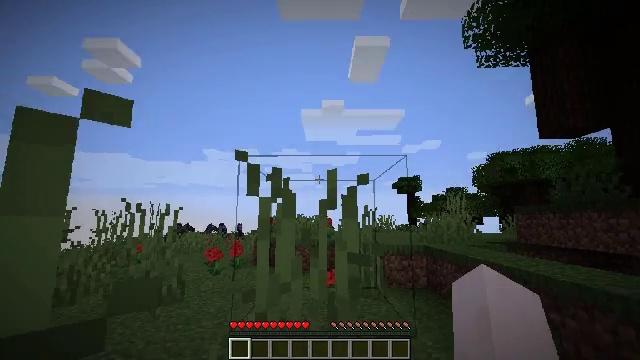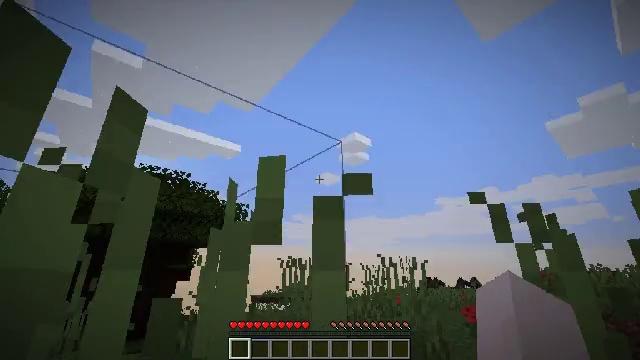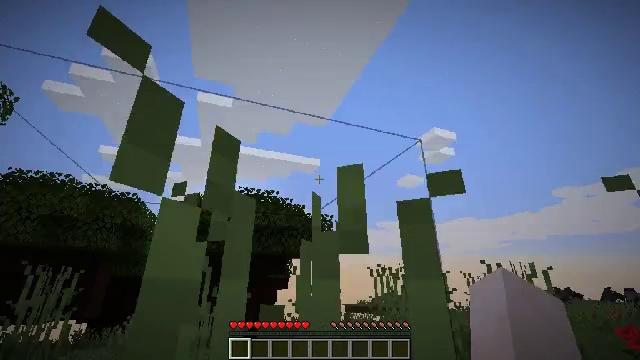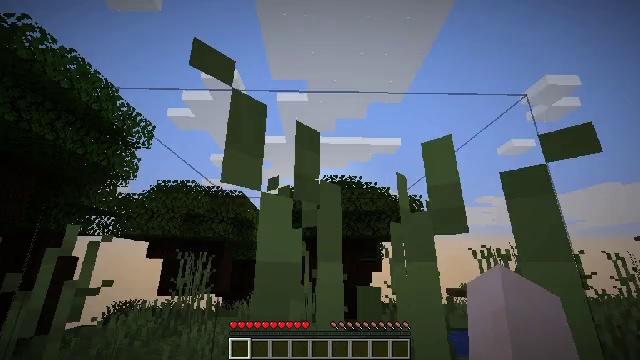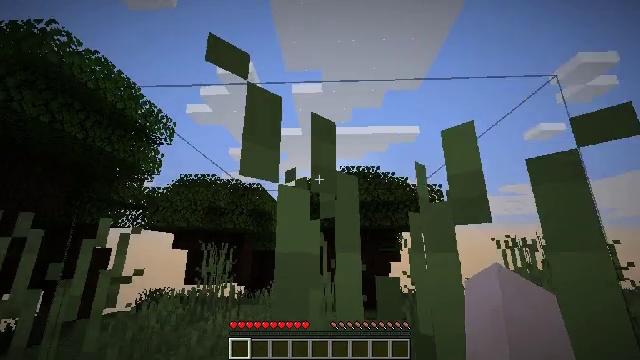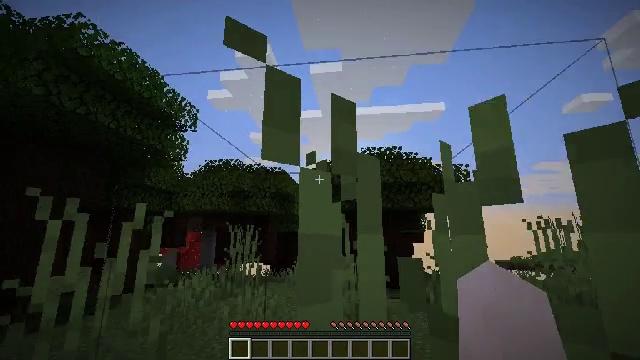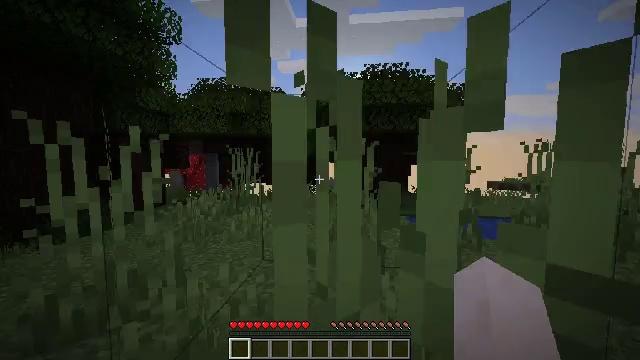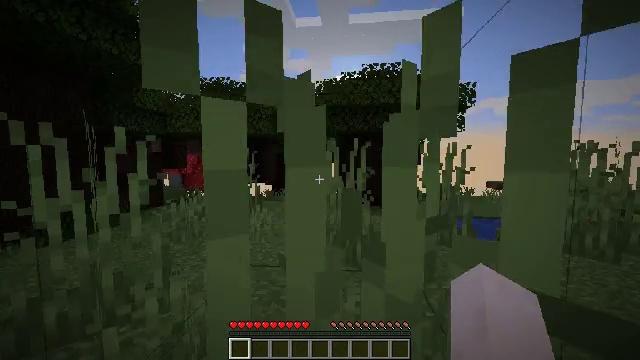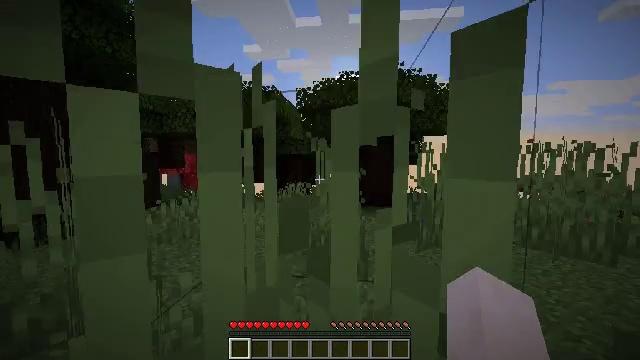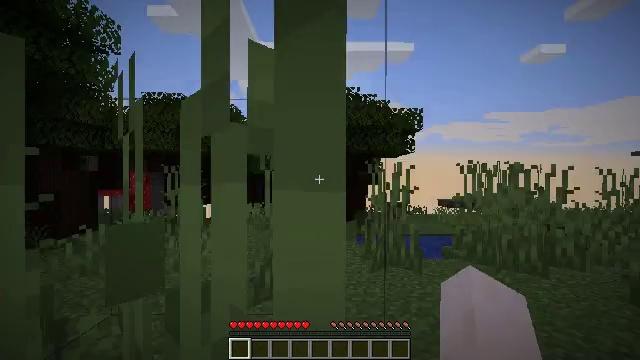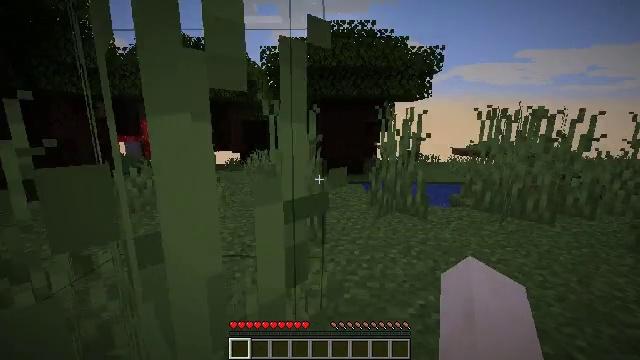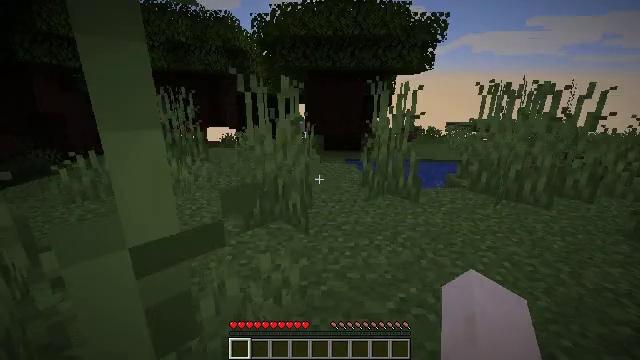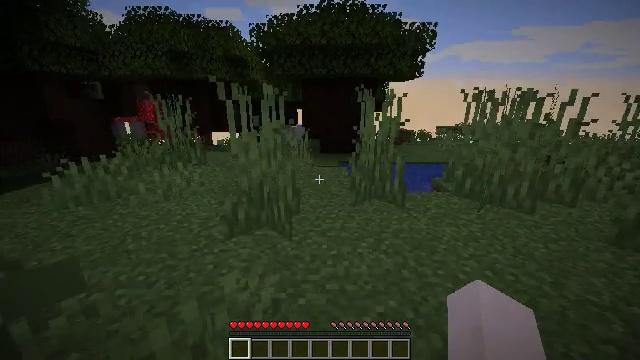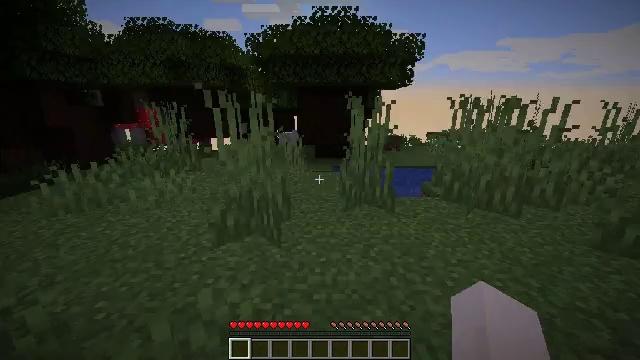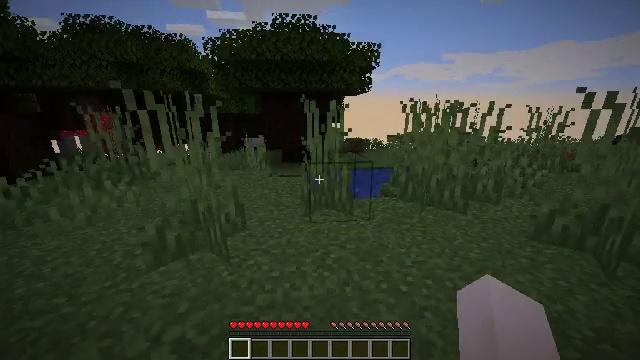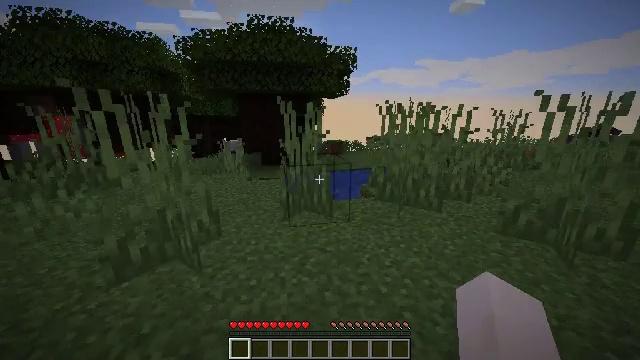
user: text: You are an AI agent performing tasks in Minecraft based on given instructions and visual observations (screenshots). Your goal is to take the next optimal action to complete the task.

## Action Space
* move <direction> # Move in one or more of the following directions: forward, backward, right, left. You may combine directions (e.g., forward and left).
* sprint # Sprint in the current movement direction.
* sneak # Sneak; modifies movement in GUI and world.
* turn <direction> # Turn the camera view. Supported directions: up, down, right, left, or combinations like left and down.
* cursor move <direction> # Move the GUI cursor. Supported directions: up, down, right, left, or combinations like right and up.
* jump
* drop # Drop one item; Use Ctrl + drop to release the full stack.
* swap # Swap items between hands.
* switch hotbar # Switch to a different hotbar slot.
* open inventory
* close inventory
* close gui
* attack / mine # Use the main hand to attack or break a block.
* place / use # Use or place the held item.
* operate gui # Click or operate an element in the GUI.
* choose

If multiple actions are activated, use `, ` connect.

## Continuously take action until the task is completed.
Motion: motion action
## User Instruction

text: Break the dark oak log in the forest.
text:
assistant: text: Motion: turn left and up, attack / mine
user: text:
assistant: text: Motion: turn left and up, attack / mine
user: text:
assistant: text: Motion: turn left and down, attack / mine
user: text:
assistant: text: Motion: turn left and down, attack / mine
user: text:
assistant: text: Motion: turn left and down, attack / mine
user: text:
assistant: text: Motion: move right, turn down, attack / mine
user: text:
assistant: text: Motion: move forward and move right, attack / mine
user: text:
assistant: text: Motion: move forward and move right, attack / mine
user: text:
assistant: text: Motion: move forward and move right, turn right and up, attack / mine
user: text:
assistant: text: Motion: move forward and move right, turn left and down, attack / mine
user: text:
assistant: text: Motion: move forward and move right, sprint, turn down, attack / mine
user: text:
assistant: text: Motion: move forward and move right, sprint, attack / mine
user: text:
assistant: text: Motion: move forward and move right, sprint, attack / mine
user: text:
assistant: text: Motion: move forward and move right, sprint, turn right, attack / mine
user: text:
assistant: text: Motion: move forward and move right, sprint, turn right, attack / mine
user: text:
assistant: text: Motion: move forward and move right, sprint, attack / mine, jump
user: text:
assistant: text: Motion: move forward and move right, sprint, attack / mine, jump
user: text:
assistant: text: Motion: move forward and move right, sprint, attack / mine, jump
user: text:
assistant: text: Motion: move forward and move right, sprint, turn right and down, attack / mine, jump
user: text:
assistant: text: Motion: move forward and move right, sprint, attack / mine
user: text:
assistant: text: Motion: move forward and move right, sprint, attack / mine
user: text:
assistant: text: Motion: move forward and move right, sprint, turn left, attack / mine
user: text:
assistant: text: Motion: move forward and move right, sprint, attack / mine
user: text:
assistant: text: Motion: move forward and move right, sprint, attack / mine
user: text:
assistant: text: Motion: move forward and move right, sprint, attack / mine
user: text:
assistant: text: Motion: move forward and move right, sprint, turn right, attack / mine
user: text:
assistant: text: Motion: move forward and move right, sprint, turn right, attack / mine
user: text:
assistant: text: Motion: move forward and move right, sprint, turn right, attack / mine, jump
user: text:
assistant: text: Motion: move forward and move right, sprint, attack / mine, jump
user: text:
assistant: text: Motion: move forward and move right, sprint, turn right, attack / mine, jump